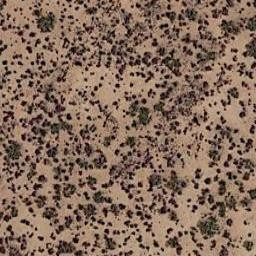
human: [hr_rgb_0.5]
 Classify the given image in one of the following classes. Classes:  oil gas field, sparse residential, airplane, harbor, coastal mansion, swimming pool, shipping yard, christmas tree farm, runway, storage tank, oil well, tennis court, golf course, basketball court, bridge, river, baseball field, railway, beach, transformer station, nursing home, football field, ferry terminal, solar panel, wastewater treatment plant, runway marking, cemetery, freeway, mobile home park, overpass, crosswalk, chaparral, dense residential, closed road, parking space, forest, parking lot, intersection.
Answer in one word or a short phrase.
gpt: chaparral